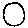
Label: circle